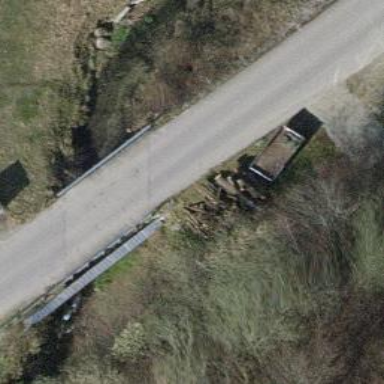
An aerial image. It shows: There is fence around bridge.